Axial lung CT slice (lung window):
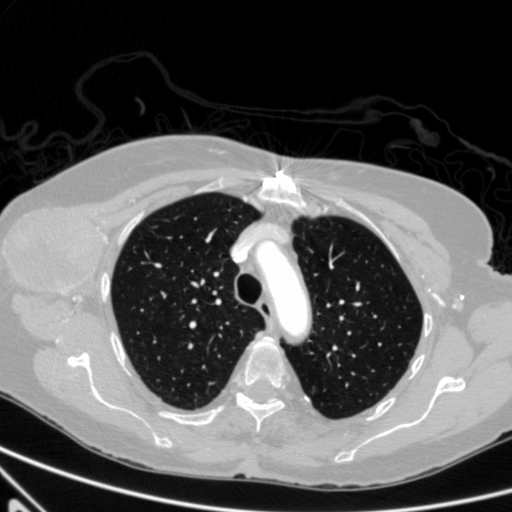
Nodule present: no